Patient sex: F
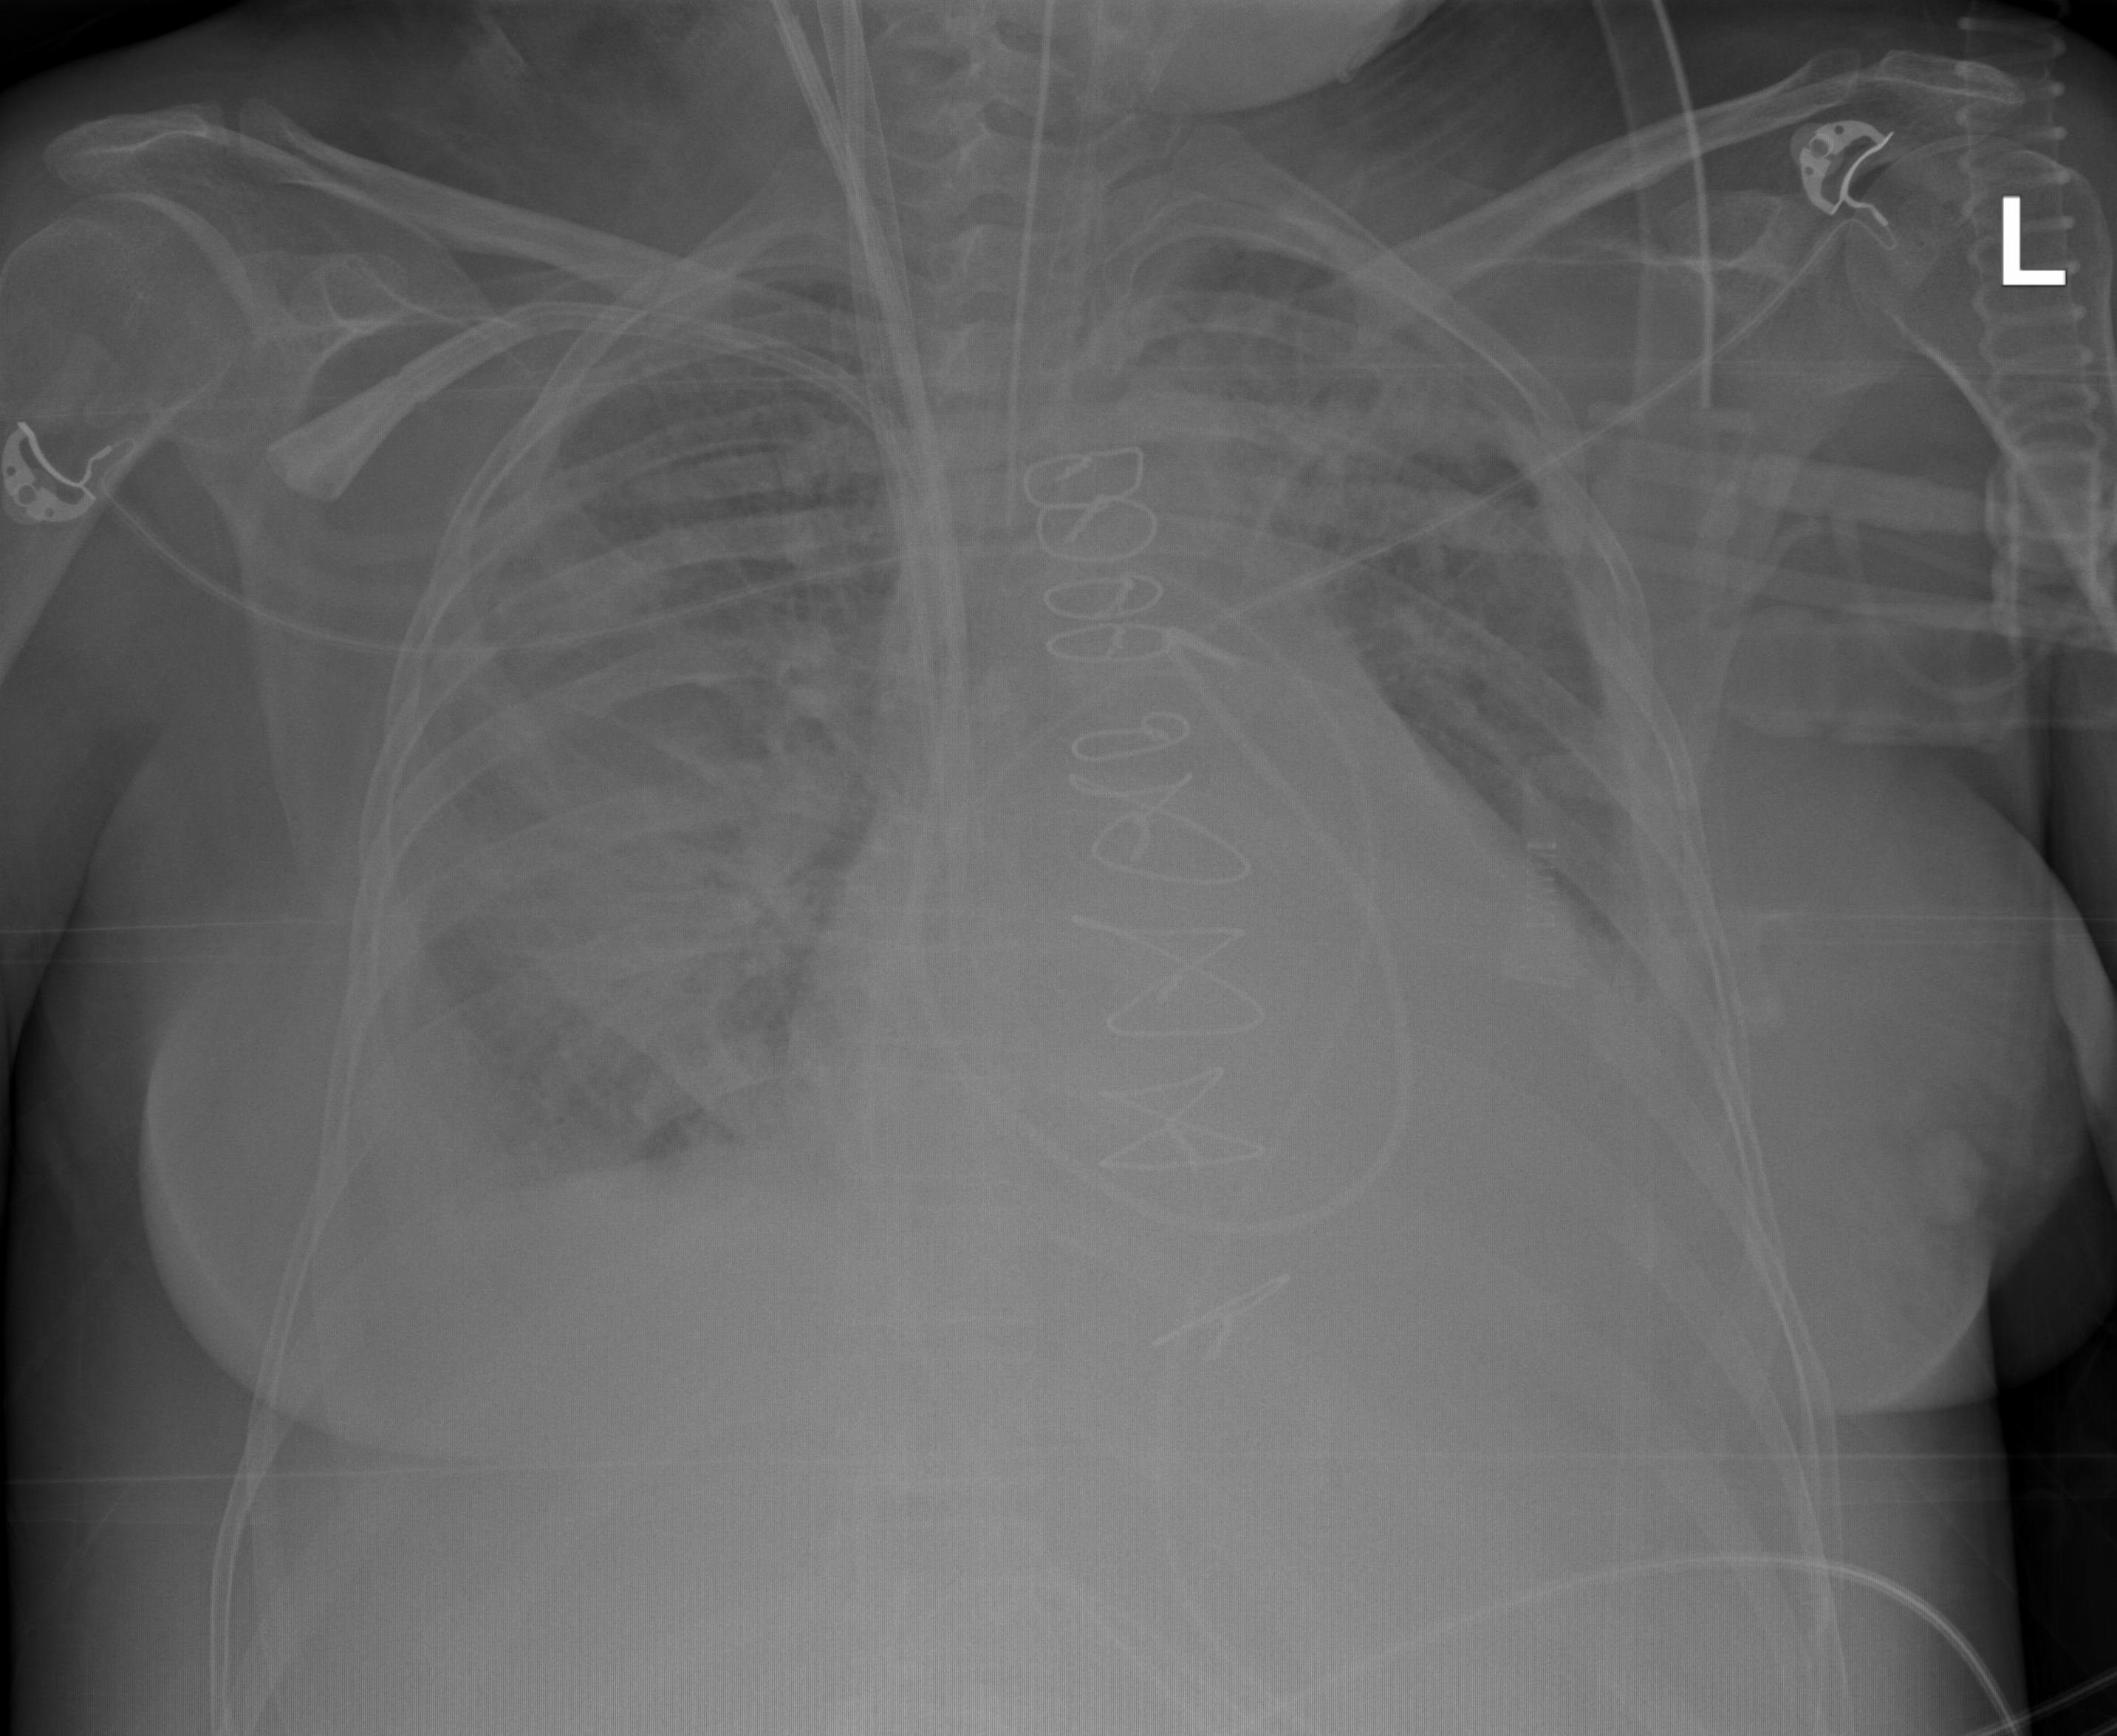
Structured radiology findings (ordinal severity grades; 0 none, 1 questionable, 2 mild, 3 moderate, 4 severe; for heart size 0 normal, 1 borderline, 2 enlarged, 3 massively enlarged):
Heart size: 2
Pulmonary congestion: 2
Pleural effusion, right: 3
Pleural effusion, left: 2
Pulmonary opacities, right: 2
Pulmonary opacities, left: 2
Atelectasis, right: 2
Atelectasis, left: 2